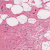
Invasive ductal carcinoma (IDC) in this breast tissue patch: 0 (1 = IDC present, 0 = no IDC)